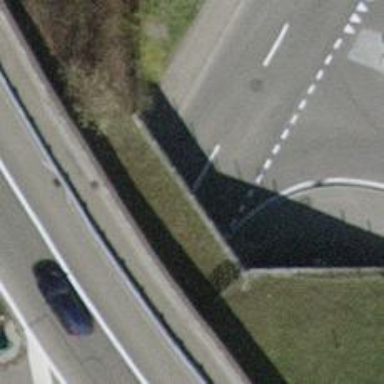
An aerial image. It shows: Asphalt road tunnel on primary highway.